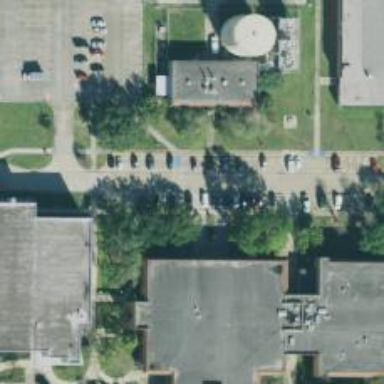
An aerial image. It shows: Service road with separate sidewalk.